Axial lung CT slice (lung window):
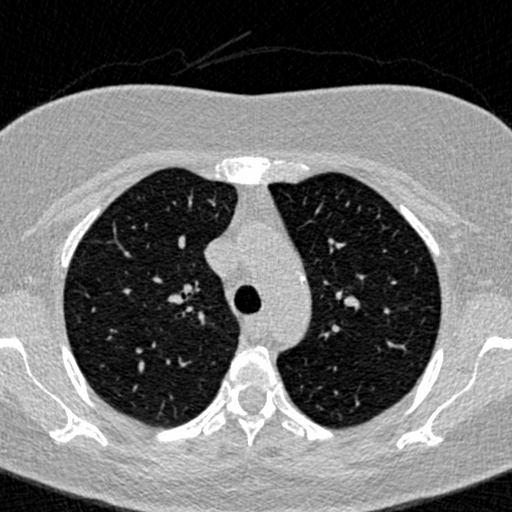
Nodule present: no